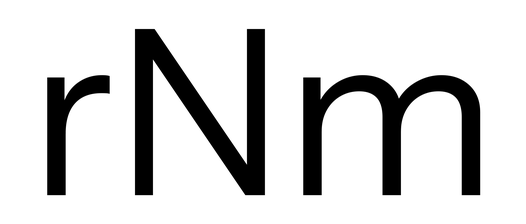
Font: InstrumentSans_Regular